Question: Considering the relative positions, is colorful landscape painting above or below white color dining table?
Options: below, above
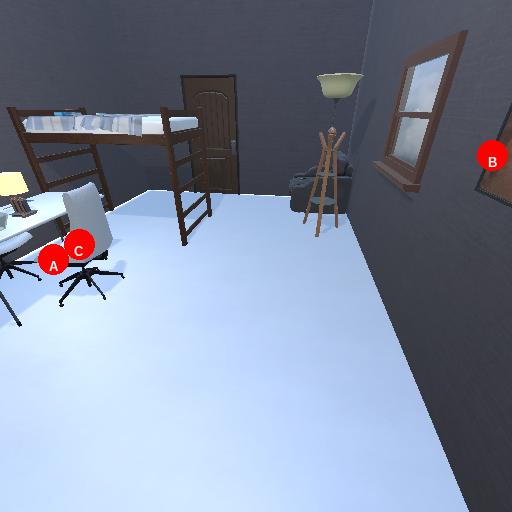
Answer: below